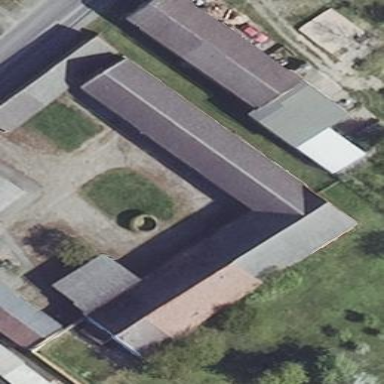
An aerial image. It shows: Shed.